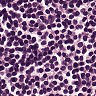
Metastatic tissue present: no